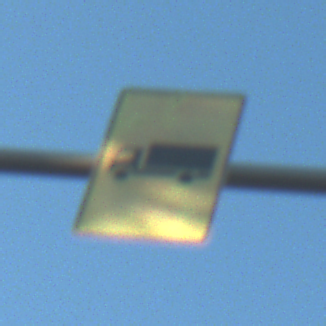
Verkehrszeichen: KFZZulaessigeGesamtmasse3Komma5TOhnePfeilsymbol
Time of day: MorningAfternoon
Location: Outdoor (Nature)
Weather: Clear
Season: NotSpecified
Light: Natural